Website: macys
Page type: delivery-shipping
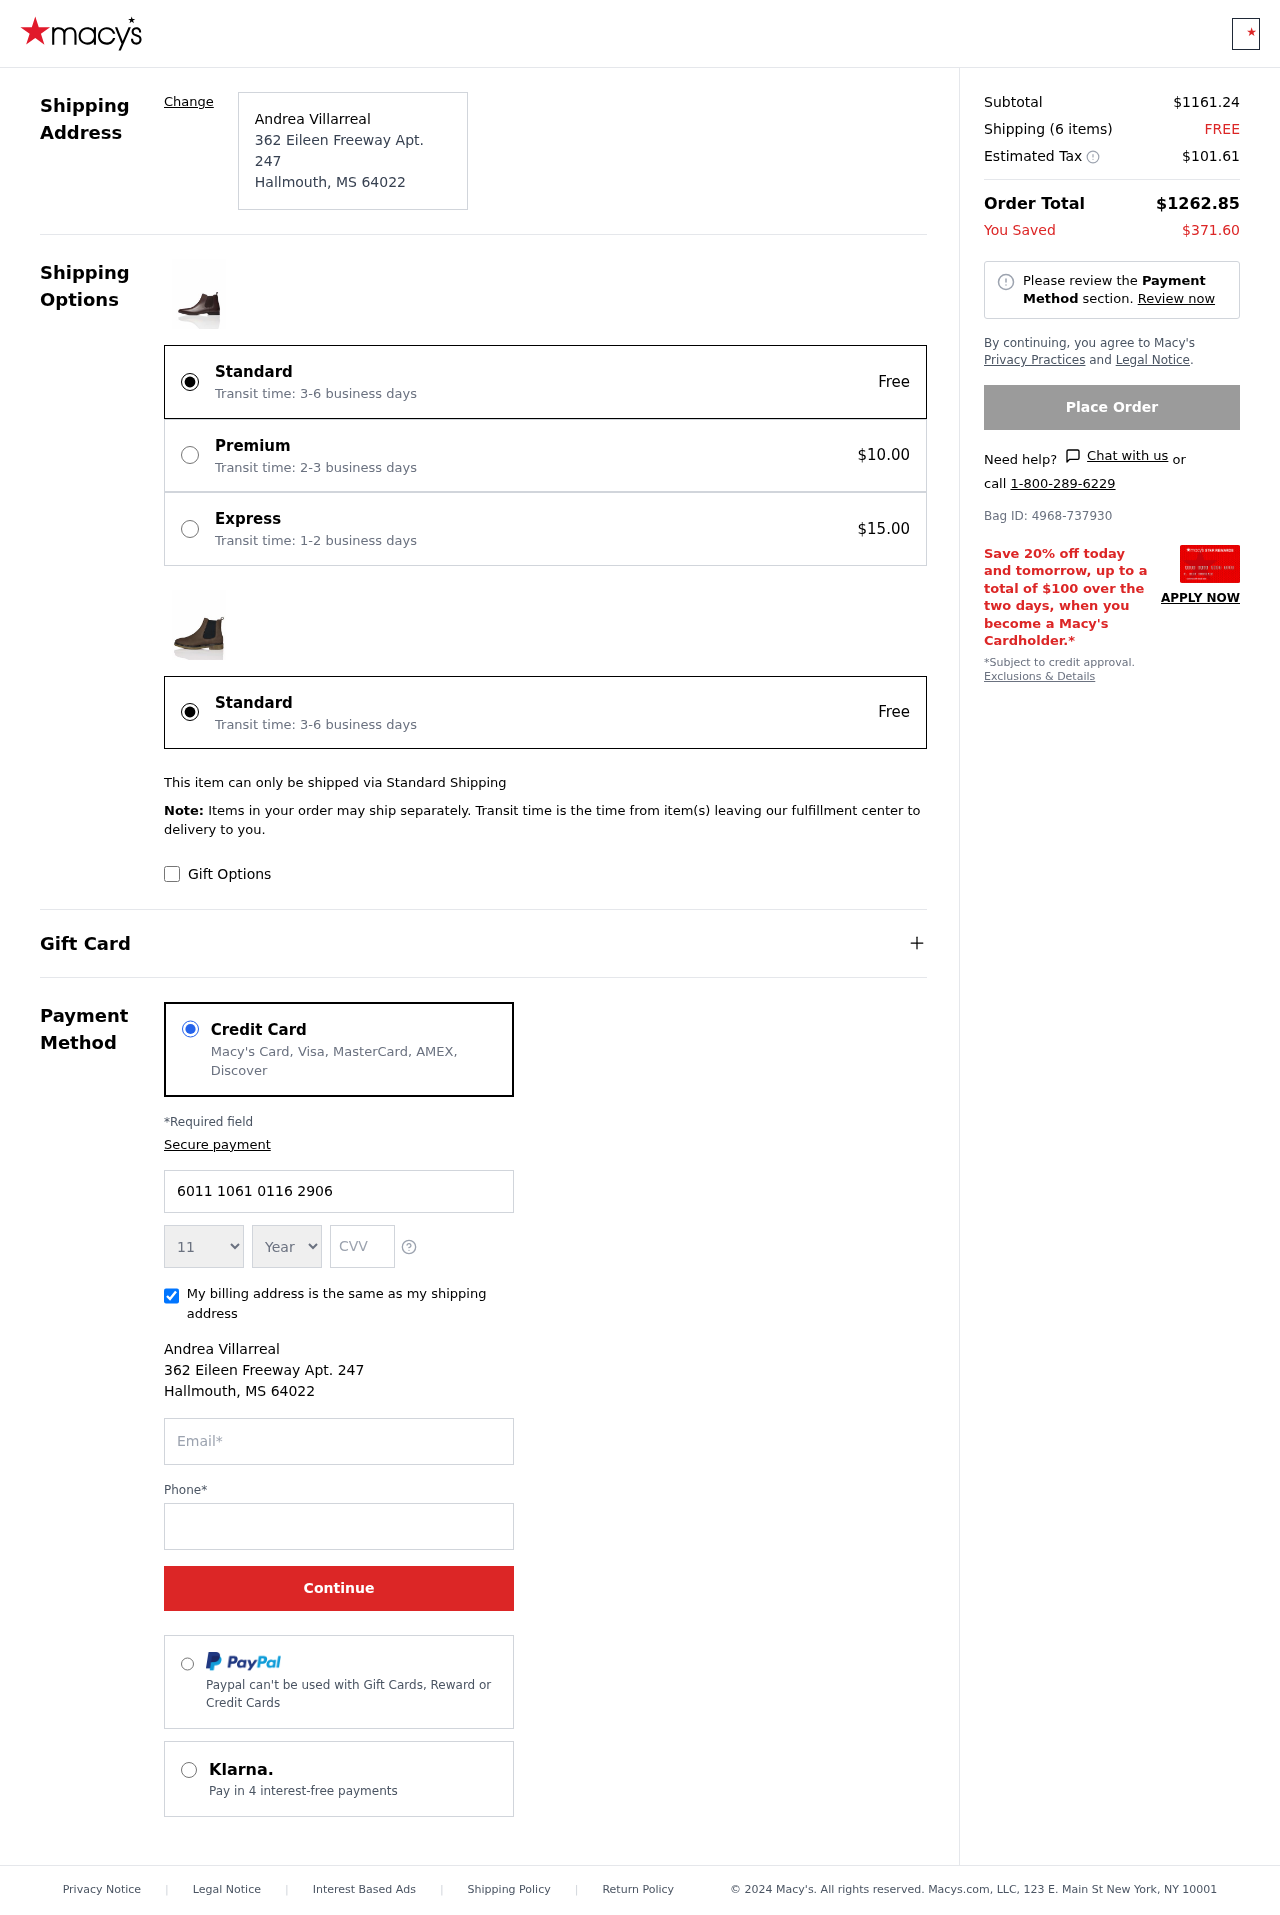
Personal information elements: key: PII_CARD_EXPIRY_MONTH
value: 11
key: PII_CARD_EXPIRY_YEAR
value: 28
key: PII_CITY
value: Hallmouth
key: PII_CITY_STATE_ZIP
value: Hallmouth, MS 64022
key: PII_FULLNAME
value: Andrea Villarreal
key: PII_POSTCODE
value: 64022
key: PII_STATE_ABBR
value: MS
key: PII_STREET
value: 362 Eileen Freeway Apt. 247
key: PII_CARD_NUMBER
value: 6011 1061 0116 2906
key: PII_CARD_CVV
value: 389
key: PII_EMAIL
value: andreavillarreal@hotmail.com
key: PII_PHONE
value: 5627527132
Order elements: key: ORDER_SUBTOTAL
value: $1161.24
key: ORDER_NUM_ITEMS
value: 6
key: ORDER_SHIPPING_COST
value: FREE
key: ORDER_TAX
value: $101.61
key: ORDER_TOTAL
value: $1262.85
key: ORDER_SAVINGS
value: $371.60
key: ORDER_BAG_ID
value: Bag ID: 4968-737930